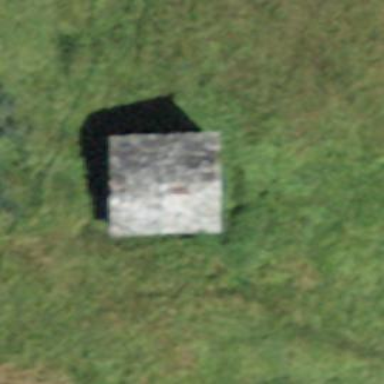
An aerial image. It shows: Rural barn.